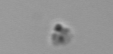
Label: detritus